Aerial crown-view tile of a tropical tree (Barro Colorado Island, Panama), acquired 20250915:
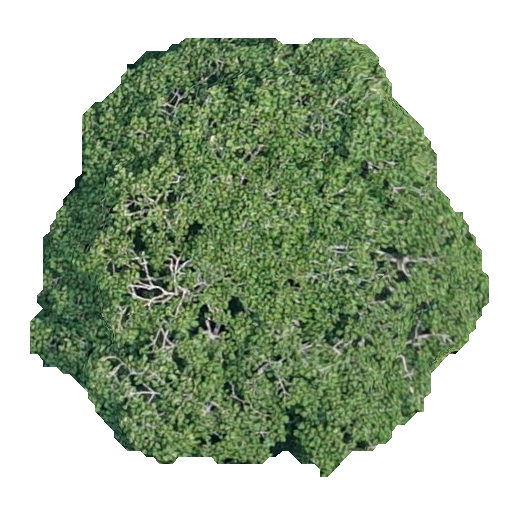
Species: Sterculia apetala
GBIF accepted scientific name: Sterculia apetala
Crown area: 213.402 m²